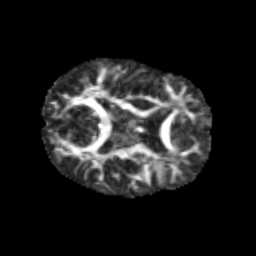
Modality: FA
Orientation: axial
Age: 9
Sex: male
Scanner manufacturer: siemens
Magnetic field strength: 3 T
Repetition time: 3.8 s
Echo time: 0.07 s